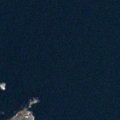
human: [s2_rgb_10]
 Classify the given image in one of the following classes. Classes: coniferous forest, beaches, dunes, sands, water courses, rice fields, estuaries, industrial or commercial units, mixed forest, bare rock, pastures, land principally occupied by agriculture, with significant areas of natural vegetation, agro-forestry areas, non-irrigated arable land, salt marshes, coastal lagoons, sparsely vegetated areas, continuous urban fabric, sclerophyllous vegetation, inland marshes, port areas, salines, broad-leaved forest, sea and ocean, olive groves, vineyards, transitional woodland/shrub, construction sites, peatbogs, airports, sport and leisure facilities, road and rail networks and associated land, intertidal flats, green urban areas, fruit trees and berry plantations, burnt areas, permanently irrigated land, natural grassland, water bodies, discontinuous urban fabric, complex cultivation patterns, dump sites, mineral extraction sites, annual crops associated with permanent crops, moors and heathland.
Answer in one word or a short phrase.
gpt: sea and ocean